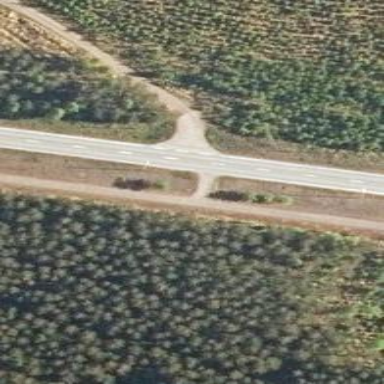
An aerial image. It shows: Asphalt trunk highway.